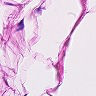
Metastatic tissue present: no